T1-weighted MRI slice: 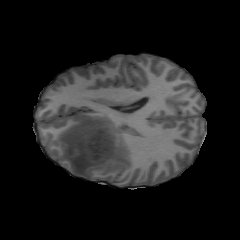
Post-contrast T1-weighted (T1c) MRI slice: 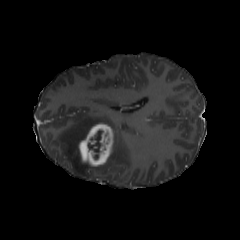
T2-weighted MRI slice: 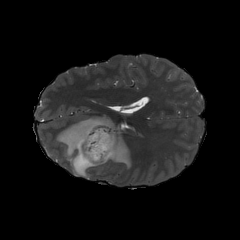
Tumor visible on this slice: yes